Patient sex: M
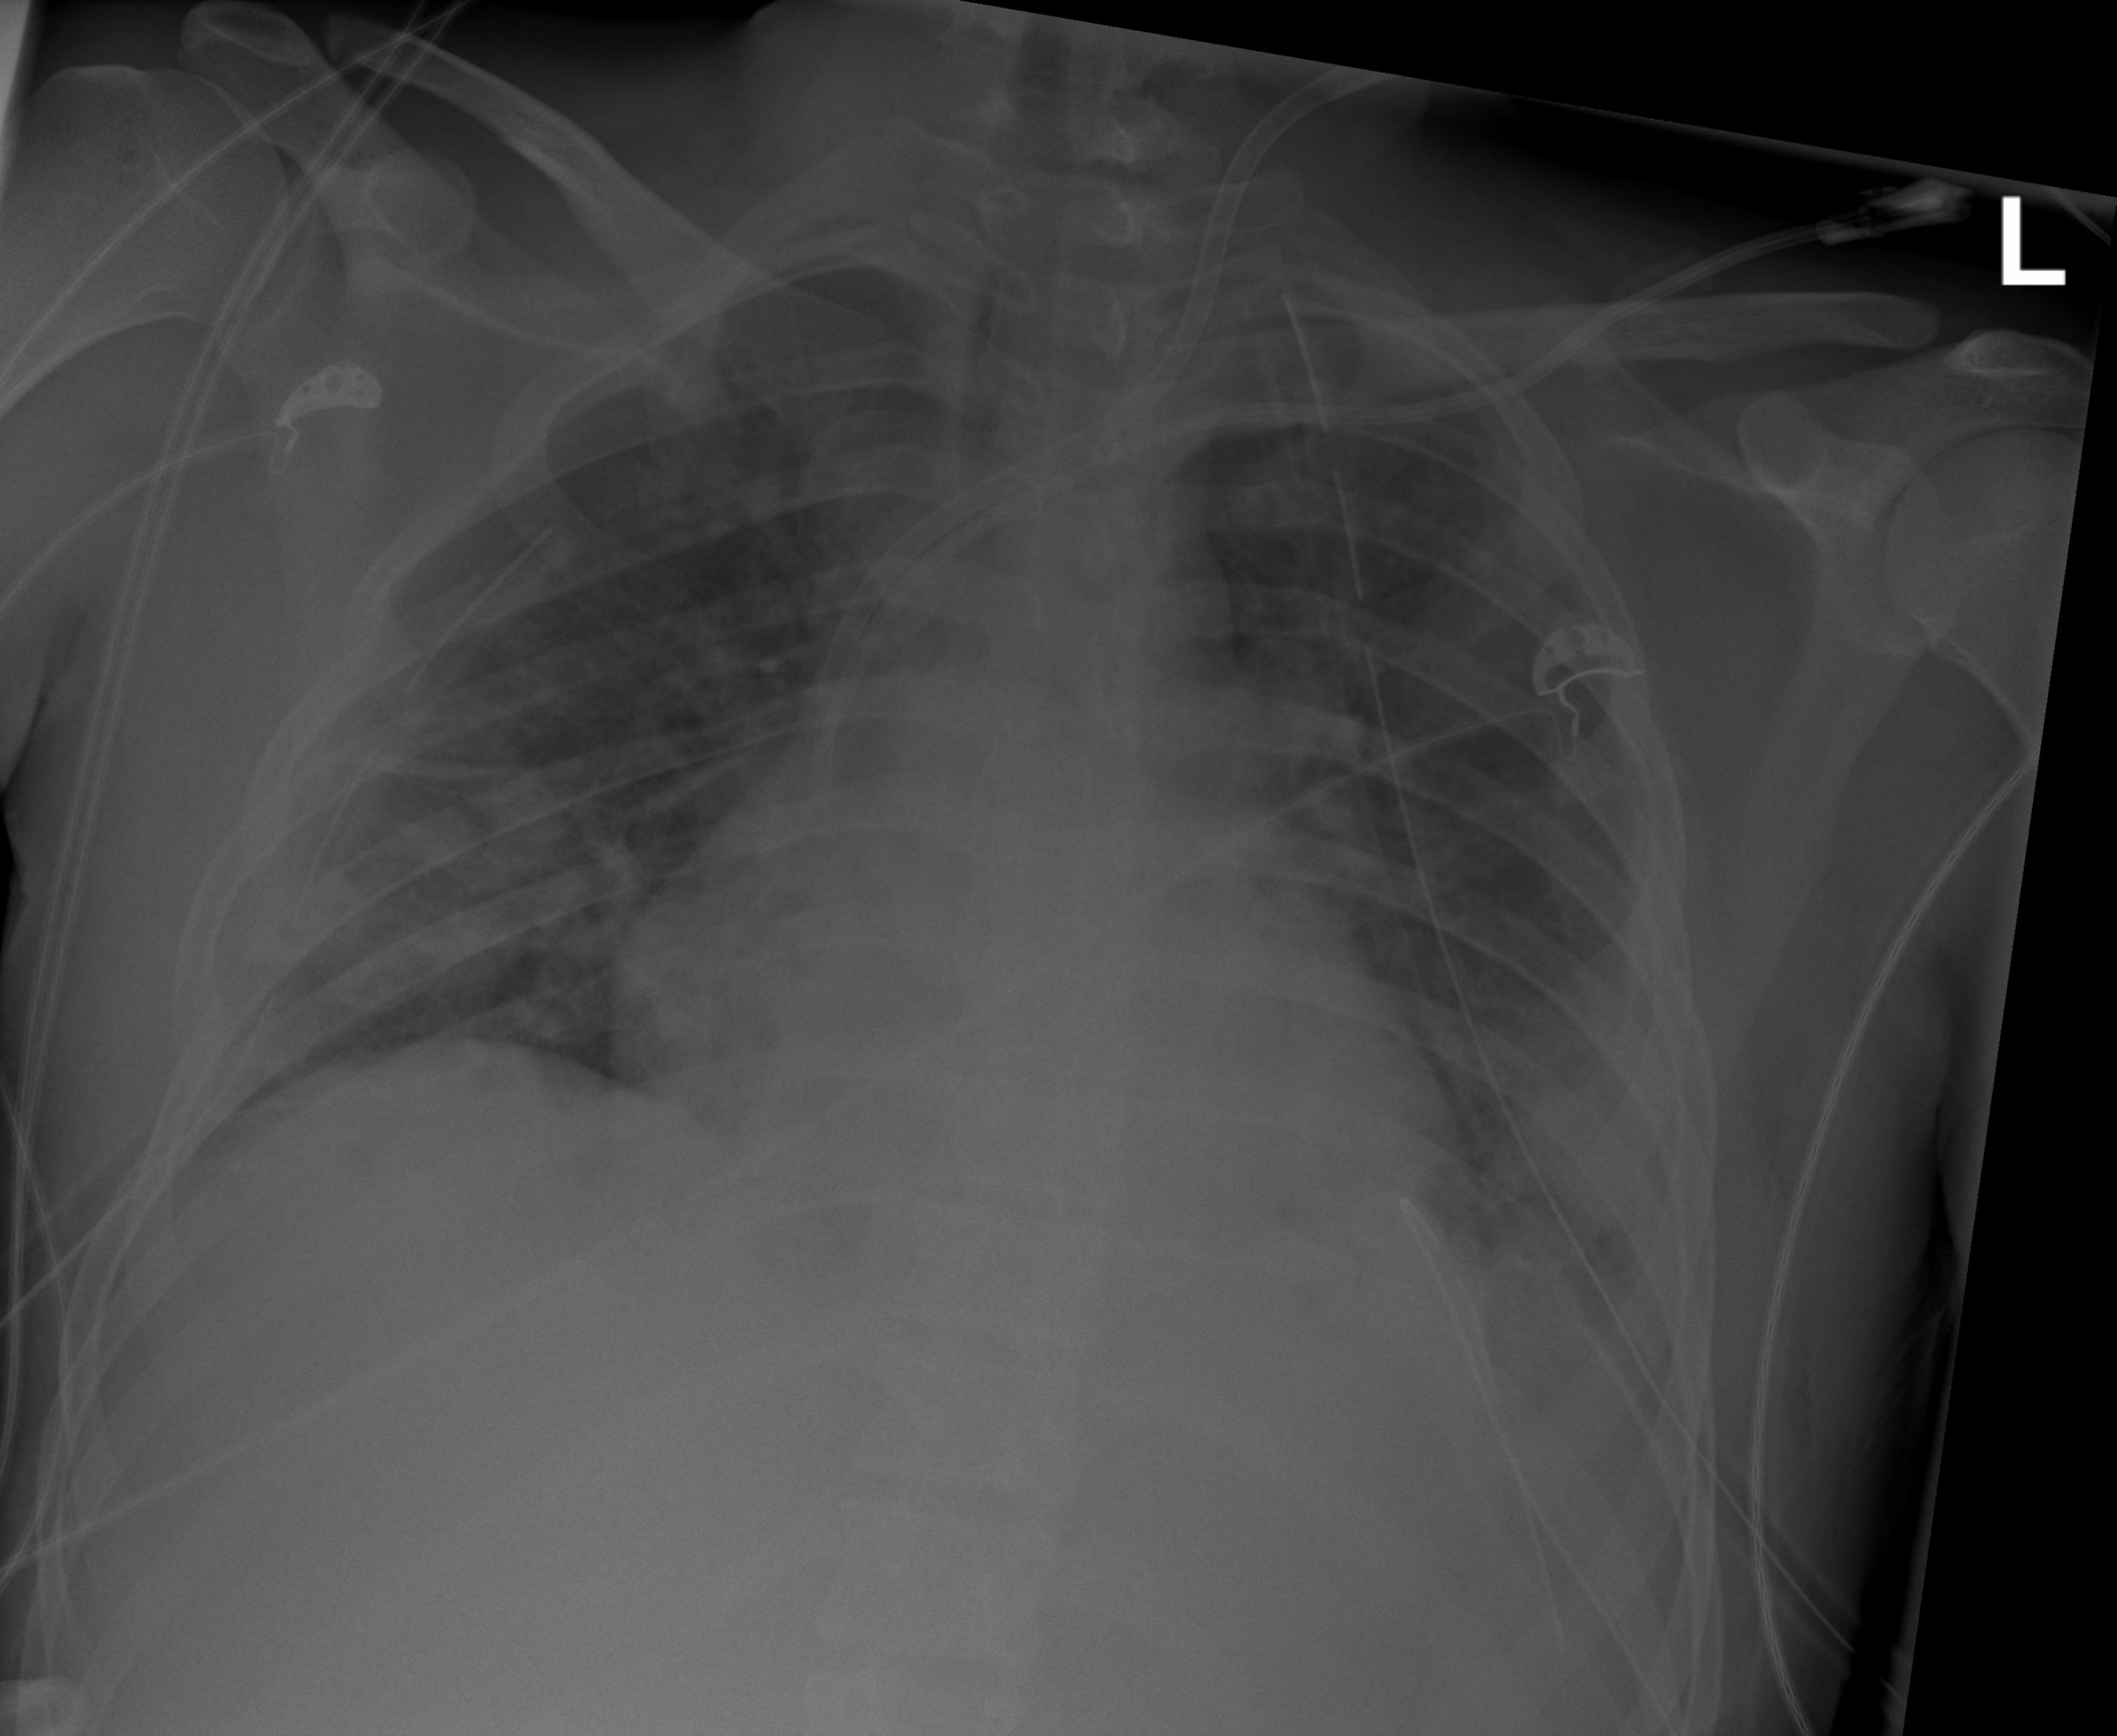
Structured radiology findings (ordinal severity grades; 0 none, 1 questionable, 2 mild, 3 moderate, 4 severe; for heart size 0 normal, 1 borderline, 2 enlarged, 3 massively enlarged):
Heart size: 2
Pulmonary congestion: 0
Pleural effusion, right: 0
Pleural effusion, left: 2
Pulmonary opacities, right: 3
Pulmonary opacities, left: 2
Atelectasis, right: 2
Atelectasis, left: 2